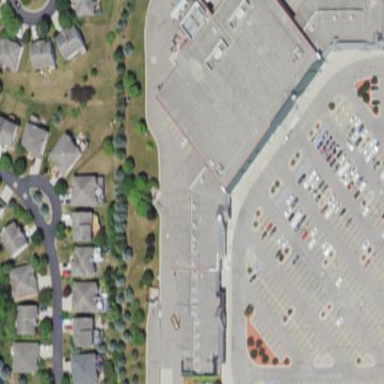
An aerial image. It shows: Retail building housing supermarket.